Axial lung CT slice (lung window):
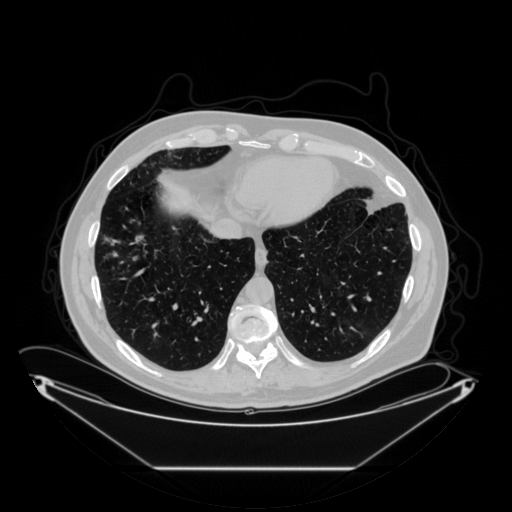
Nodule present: no